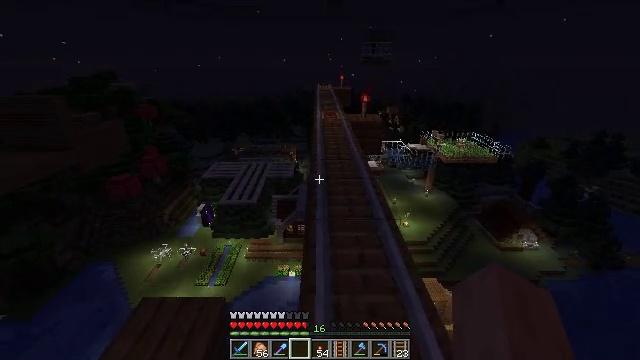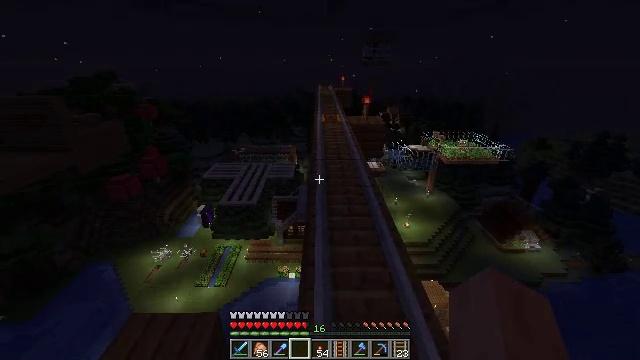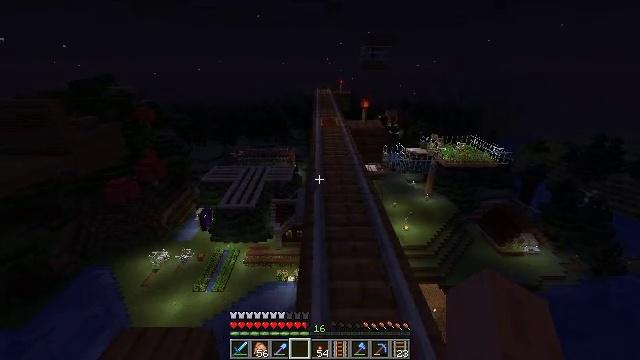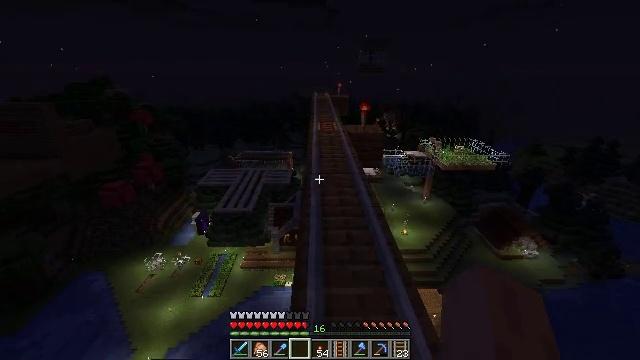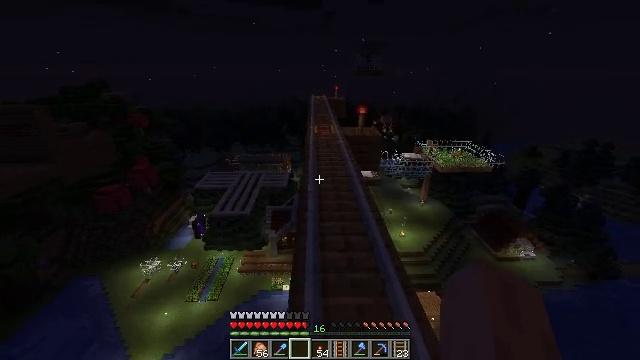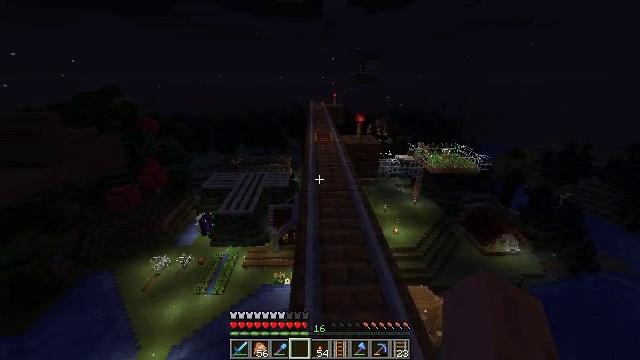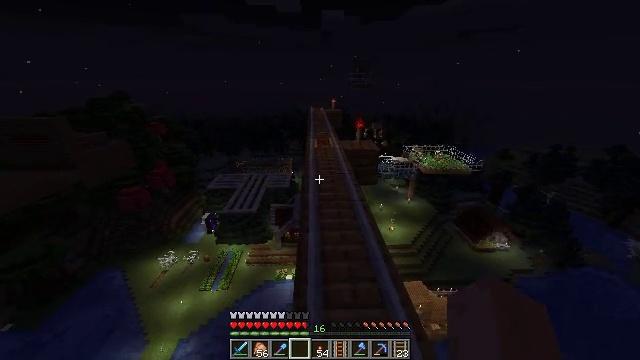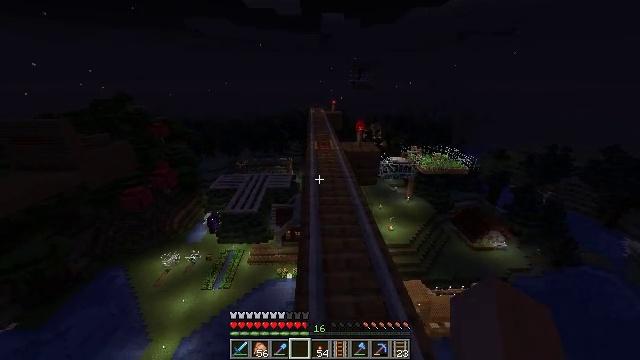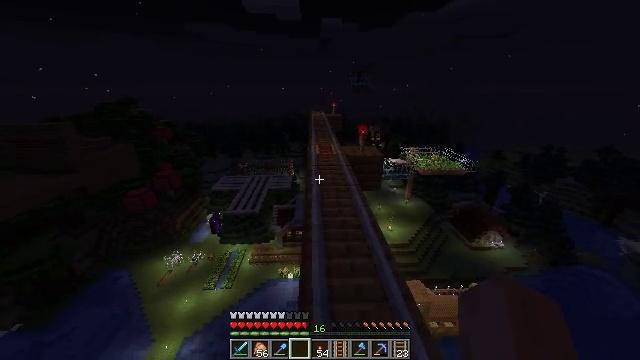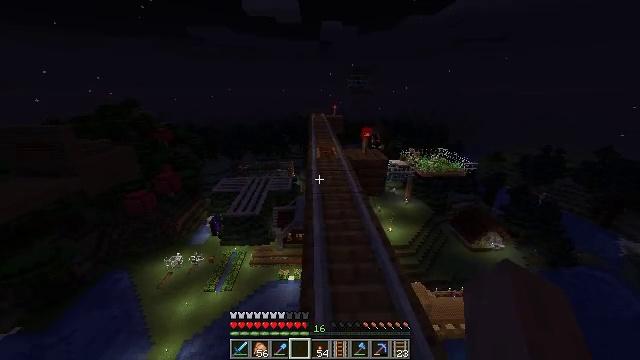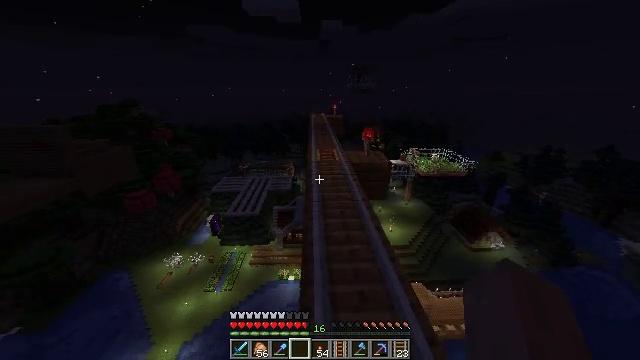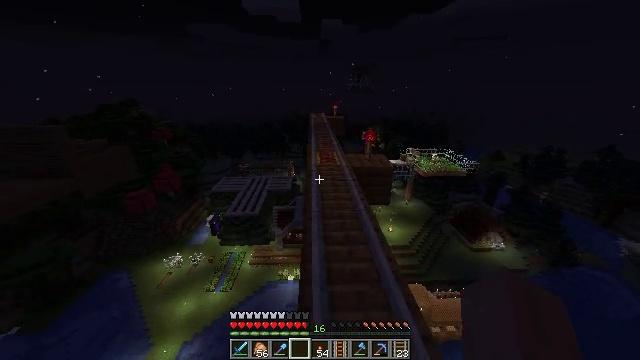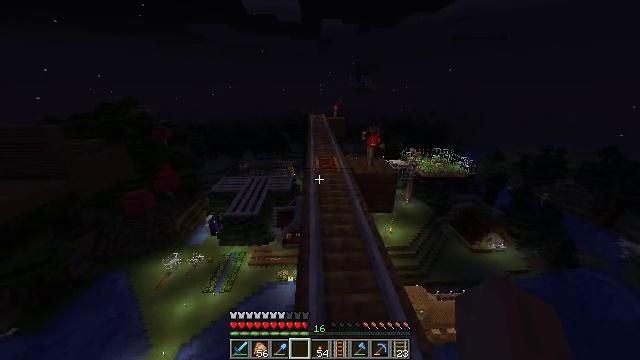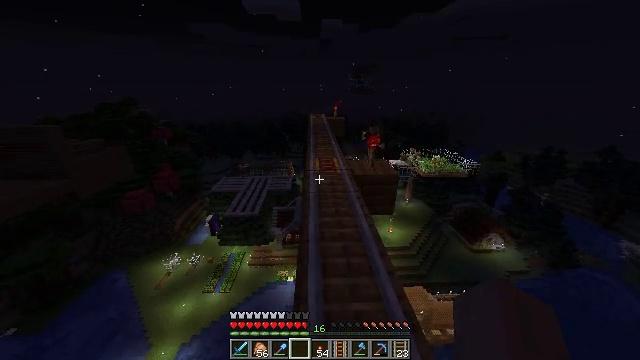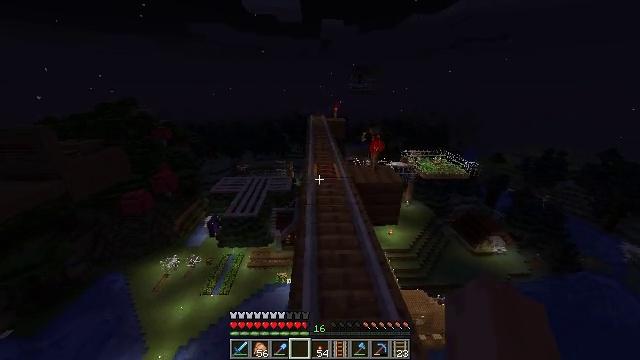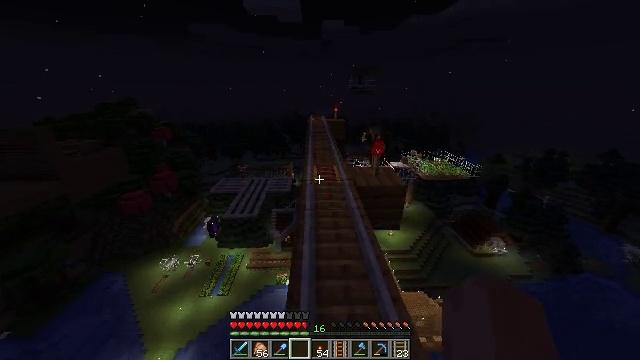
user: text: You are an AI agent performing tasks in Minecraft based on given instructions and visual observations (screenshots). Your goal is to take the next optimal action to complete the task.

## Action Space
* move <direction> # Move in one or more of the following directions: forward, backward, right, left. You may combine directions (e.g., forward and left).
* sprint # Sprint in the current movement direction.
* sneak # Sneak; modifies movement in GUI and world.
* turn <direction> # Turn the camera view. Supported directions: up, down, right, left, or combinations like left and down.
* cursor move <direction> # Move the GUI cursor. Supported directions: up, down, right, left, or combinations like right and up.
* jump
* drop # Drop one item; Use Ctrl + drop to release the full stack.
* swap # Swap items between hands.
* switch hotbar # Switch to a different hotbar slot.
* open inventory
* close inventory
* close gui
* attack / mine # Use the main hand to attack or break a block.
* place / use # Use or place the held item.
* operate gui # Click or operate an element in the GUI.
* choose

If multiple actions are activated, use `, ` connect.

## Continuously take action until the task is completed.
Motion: motion action
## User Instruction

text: Attack the glass to break it.
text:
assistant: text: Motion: move forward
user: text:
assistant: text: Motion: move forward
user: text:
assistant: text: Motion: move forward
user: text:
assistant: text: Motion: move forward, sprint
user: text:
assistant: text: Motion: move forward, sprint
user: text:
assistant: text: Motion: move forward, sprint
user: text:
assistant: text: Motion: move forward, sprint
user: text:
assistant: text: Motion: move forward
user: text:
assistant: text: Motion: move forward
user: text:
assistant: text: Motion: move forward, sprint
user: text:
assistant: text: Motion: move forward, sprint
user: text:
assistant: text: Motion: move forward, sprint
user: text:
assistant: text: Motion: move forward
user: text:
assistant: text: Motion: move forward
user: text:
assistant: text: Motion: move forward
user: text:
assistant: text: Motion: move forward
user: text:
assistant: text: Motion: move forward
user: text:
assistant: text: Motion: move forward, jump
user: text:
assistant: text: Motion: move forward, jump
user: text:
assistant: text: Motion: move forward, jump
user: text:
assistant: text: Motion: move forward, jump
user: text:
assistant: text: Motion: move forward, jump
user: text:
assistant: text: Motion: move forward, jump
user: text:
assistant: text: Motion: move forward, jump
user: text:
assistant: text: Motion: move forward, jump
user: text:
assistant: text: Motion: move forward, jump
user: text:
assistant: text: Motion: move forward, jump
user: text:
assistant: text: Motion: move forward, jump
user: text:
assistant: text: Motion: move forward, sprint, jump
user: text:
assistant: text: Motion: move forward, sprint, jump